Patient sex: M
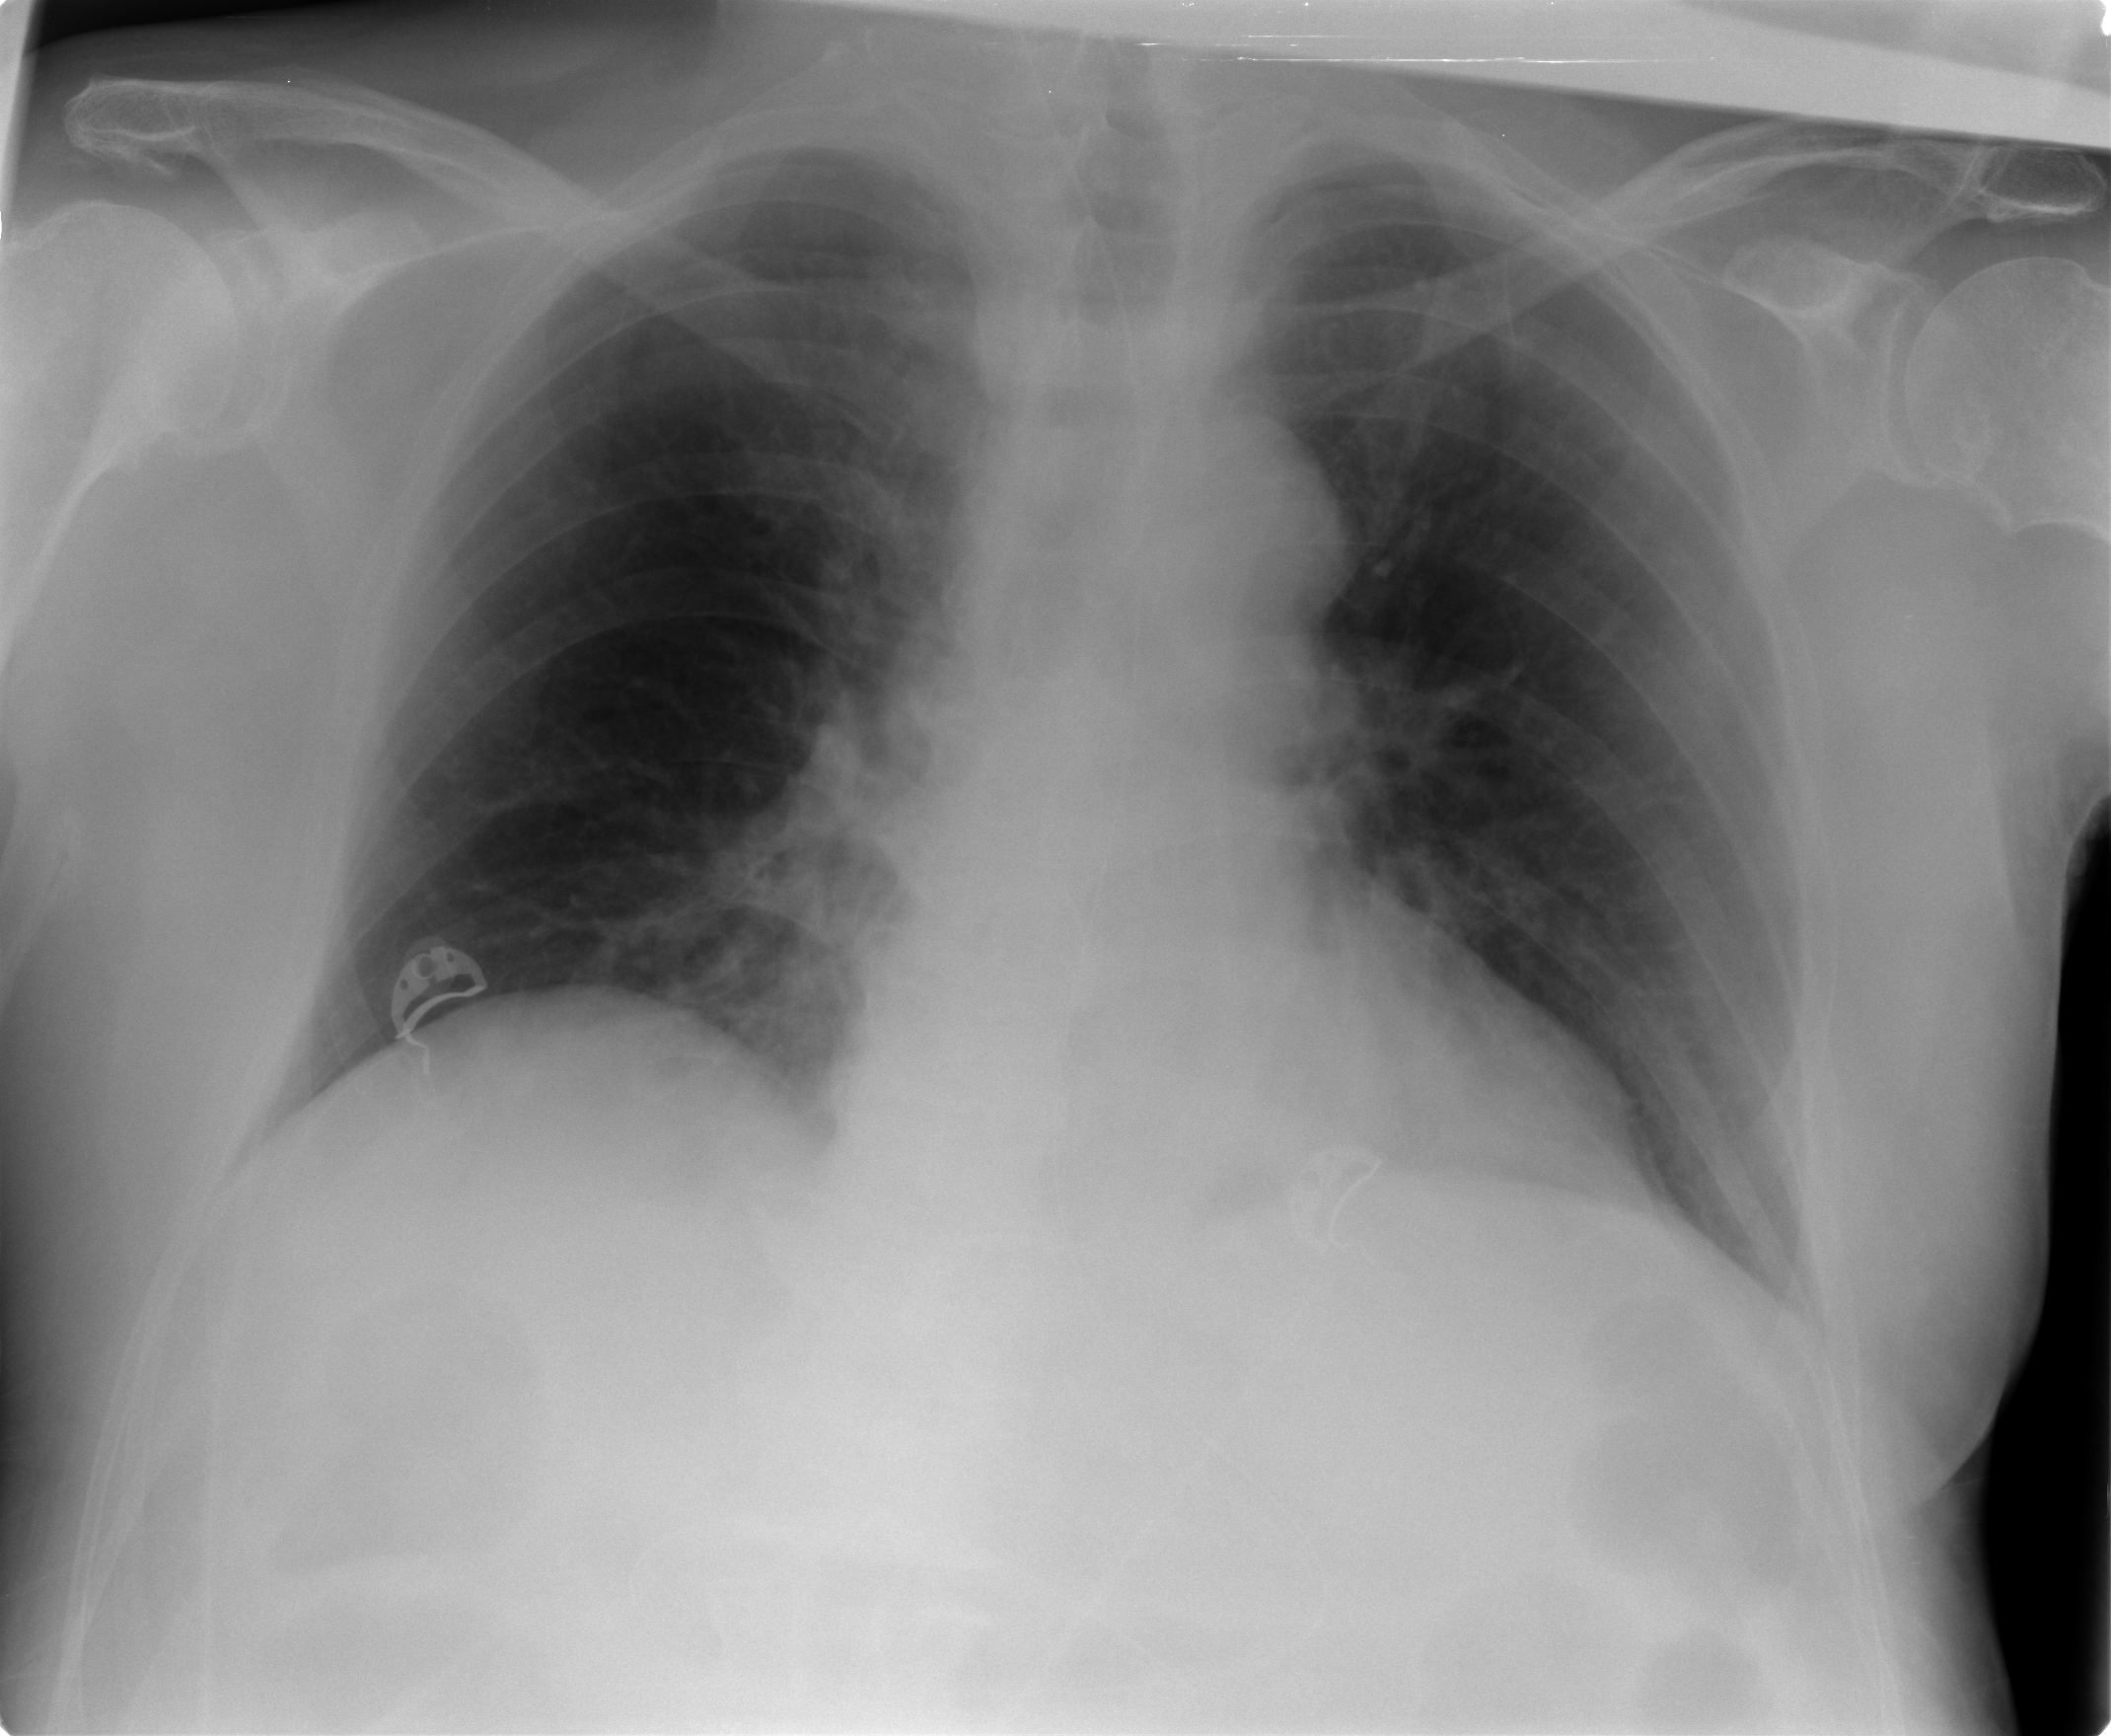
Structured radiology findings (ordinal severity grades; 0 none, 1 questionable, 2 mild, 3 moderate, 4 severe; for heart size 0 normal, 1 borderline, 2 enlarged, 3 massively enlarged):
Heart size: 0
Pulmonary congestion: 0
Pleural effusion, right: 0
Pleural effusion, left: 0
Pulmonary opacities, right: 1
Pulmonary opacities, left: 0
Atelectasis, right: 0
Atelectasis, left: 0